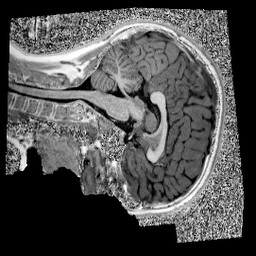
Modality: UNIT1
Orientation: sagittal
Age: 11
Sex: female
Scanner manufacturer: siemens
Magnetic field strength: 3 T
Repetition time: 4 s
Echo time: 0.00303 s